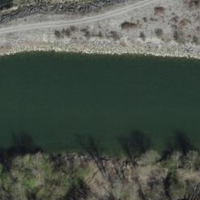
EUNIS habitat code: 15
Species observed at this site:
Scrophularia canina
Strix aluco